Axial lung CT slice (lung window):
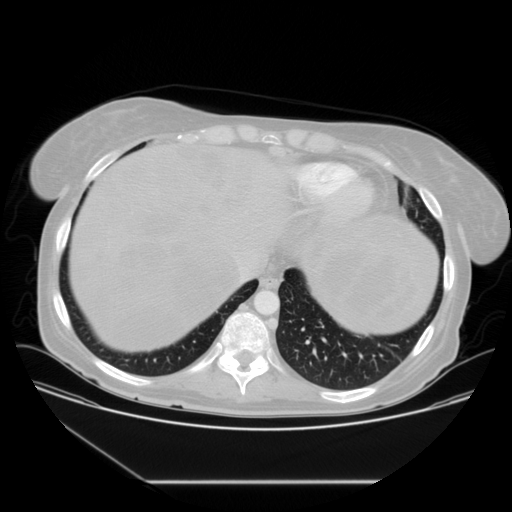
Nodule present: no